Question: I am attempting to vertically centre a TextView element within a listview row. The left hand side of the image shows the list view, in the first view the textview has the value "MSH"
As the image shows this is not quite in the centre, it is slightly too high.
The layout view for the textview row is shown below.
How do I get the textview centred?
'''
<?xml version="1.0" encoding="utf-8"?>
<RelativeLayout xmlns:tools="http://schemas.android.com/tools" android:orientation="horizontal"
android:layout_width="match_parent"
android:layout_height="match_parent"
android:layout_marginRight="5dp"
xmlns:android="http://schemas.android.com/apk/res/android">
<TextView android:id="@+id/tvName"
android:gravity="center_vertical"
android:layout_width="95dp"
android:layout_height="40dp"
android:layout_marginLeft="10dp"
android:text="XXX"
android:textSize="30sp"
android:textAppearance="?android:attr/textAppearanceMedium" />
<TextView android:id="@+id/tvLongName"
android:layout_toRightOf="@+id/tvName"
android:layout_width="wrap_content"
android:layout_height="wrap_content"
android:text="dfdfdsfdfdfdsfdsf"
android:textAppearance="?android:attr/textAppearanceMedium" />
<TextView android:id="@+id/tvUsage"
android:layout_below="@+id/tvLongName"
android:layout_toRightOf="@+id/tvName"
android:layout_height="wrap_content"
android:layout_width="10dp"
android:layout_marginRight="5dp"
android:gravity="right"
android:text="R"
android:textAppearance="?android:attr/textAppearanceMedium" />
<TextView android:id="@+id/tvCardinality"
android:layout_below="@+id/tvLongName"
android:layout_toRightOf="@+id/tvUsage"
android:layout_height="wrap_content"
android:layout_width="wrap_content"
android:layout_alignParentRight="true"
android:layout_marginRight="5dp"
android:text="(0..1)"
android:textAppearance="?android:attr/textAppearanceMedium" />
</RelativeLayout>
'''

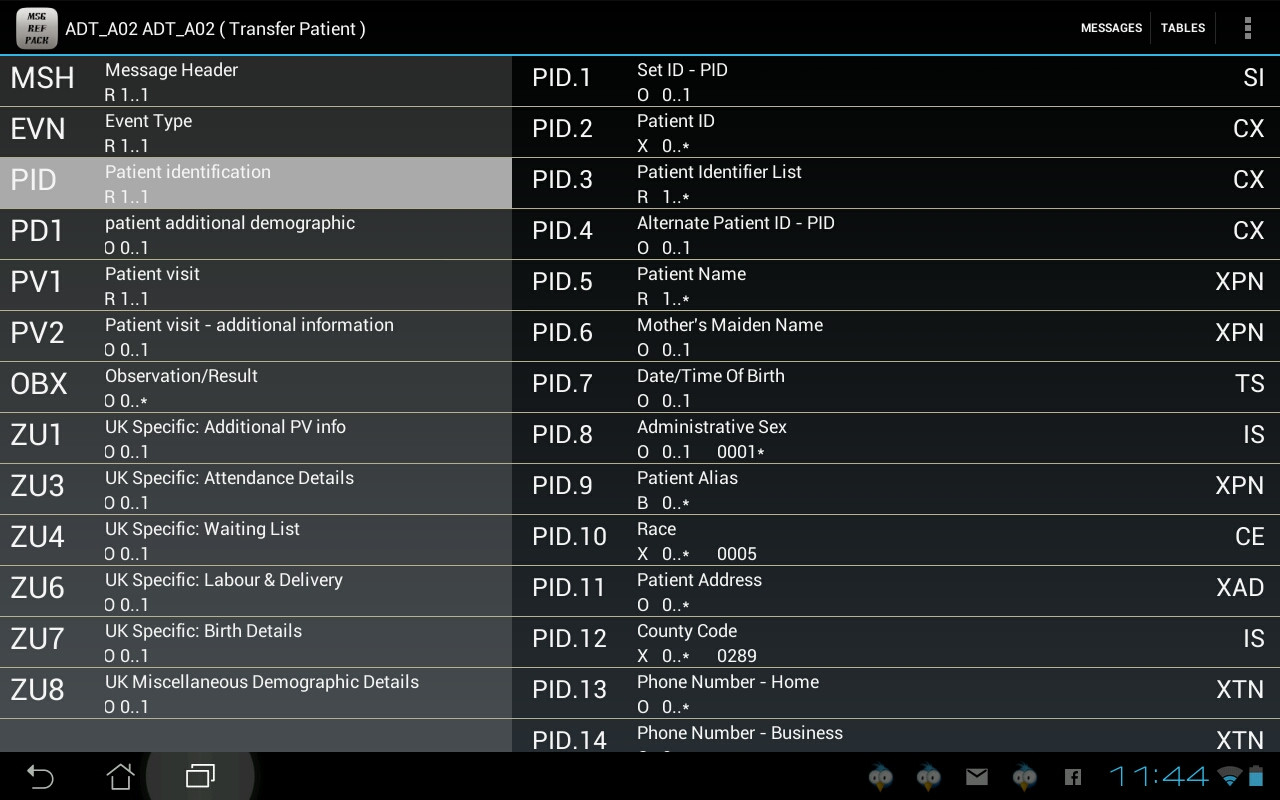
Answer: Instead of using 'android:gravity="center_vertical"'
you should use 'android:layout_centerVertical="true"'
That will do the trick surely.